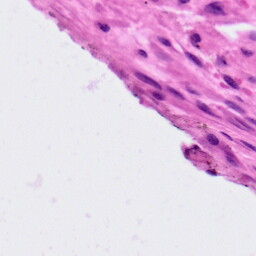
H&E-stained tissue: Ovarian